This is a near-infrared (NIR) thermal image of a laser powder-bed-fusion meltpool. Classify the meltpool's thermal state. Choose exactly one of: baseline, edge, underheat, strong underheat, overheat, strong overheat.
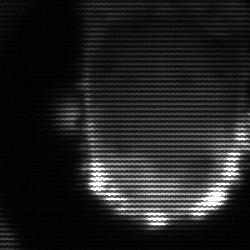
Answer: baseline